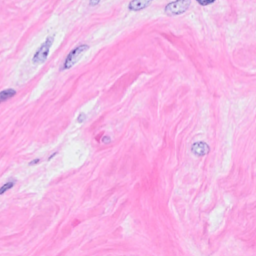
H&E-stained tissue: Breast